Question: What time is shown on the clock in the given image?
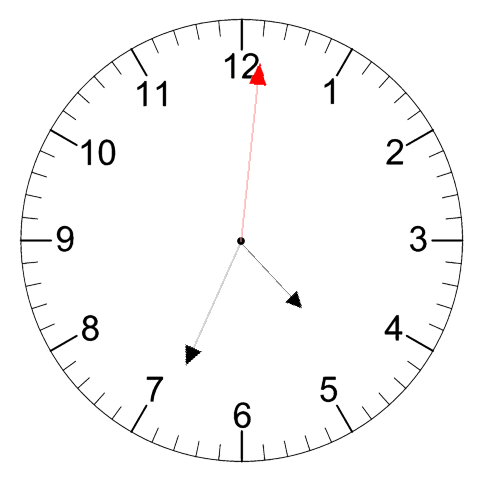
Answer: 04:34:01